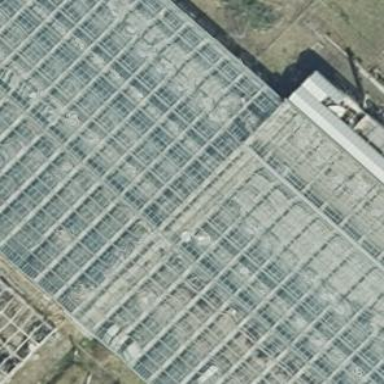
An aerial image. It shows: Greenhouse.